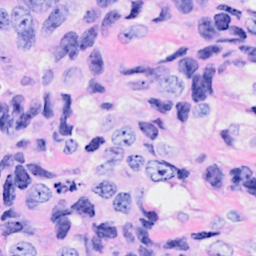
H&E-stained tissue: Breast